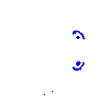
Particle: electron